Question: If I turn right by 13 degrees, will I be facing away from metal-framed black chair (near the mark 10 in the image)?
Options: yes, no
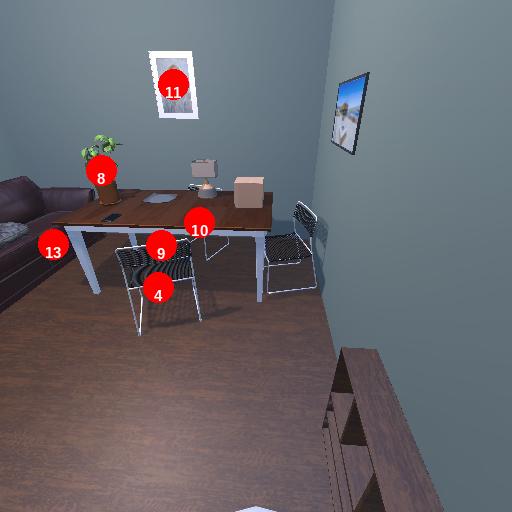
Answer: yes